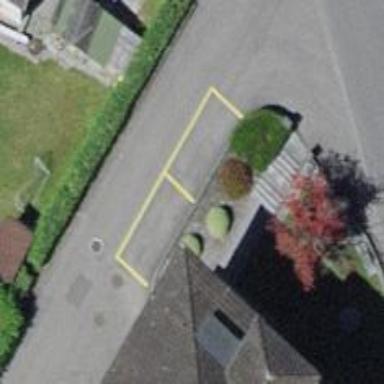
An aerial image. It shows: Street side parking area.